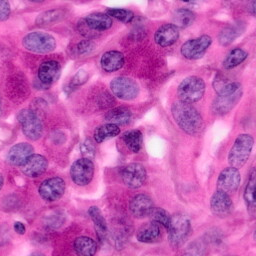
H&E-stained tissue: Pancreatic